Question: Here's what I am trying to achieve:
I'm using MYSQLi objectively.
I connect to the database with:
'''
<?php
$mysqli= new mysqli(
'xxxxx', #host
'xxxxx', #username
'xxxxx', #password
'xxxxx'); #database name
if ($mysqli->connect_error)
{
die("Connect Error: $mysqli->connect_error");
}
?>
'''
I have an auto-incrementing ID field, a 'Title' Field, 'Description' field and a field which contains the URL to an image so I can use
'''
<img src="<url from database>" alt="<title from database>" />
'''
I need to have it formatted the same way as the picture and I'm stuck on how to separate the data so each row is formatted this way to form what will be a portfolio of artwork.
Doing this for a school project so any help is greatly appreciated.
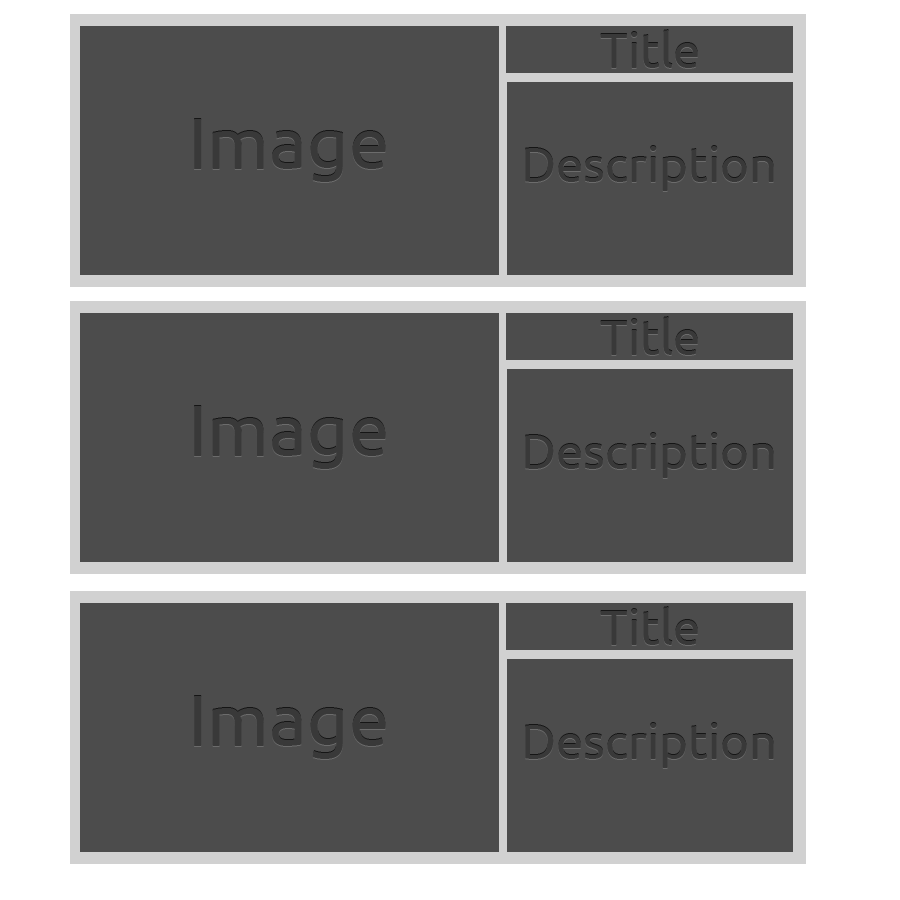
Answer: '''
$result = $mysqli->query('SELECT title, description, image FROM table;');
while($o = $result->fetch_object()) {
echo '<div class="image">';
echo '<img src="', htmlspecialchars($o->image),'" alt="', htmlspecialchars($o->title),'" />';
echo '<h3>', htmlspecialchars($o->title), '</h3>';
echo '<p>', htmlspecialchars($o->description), '</p>';
echo '</div>';
}
'''